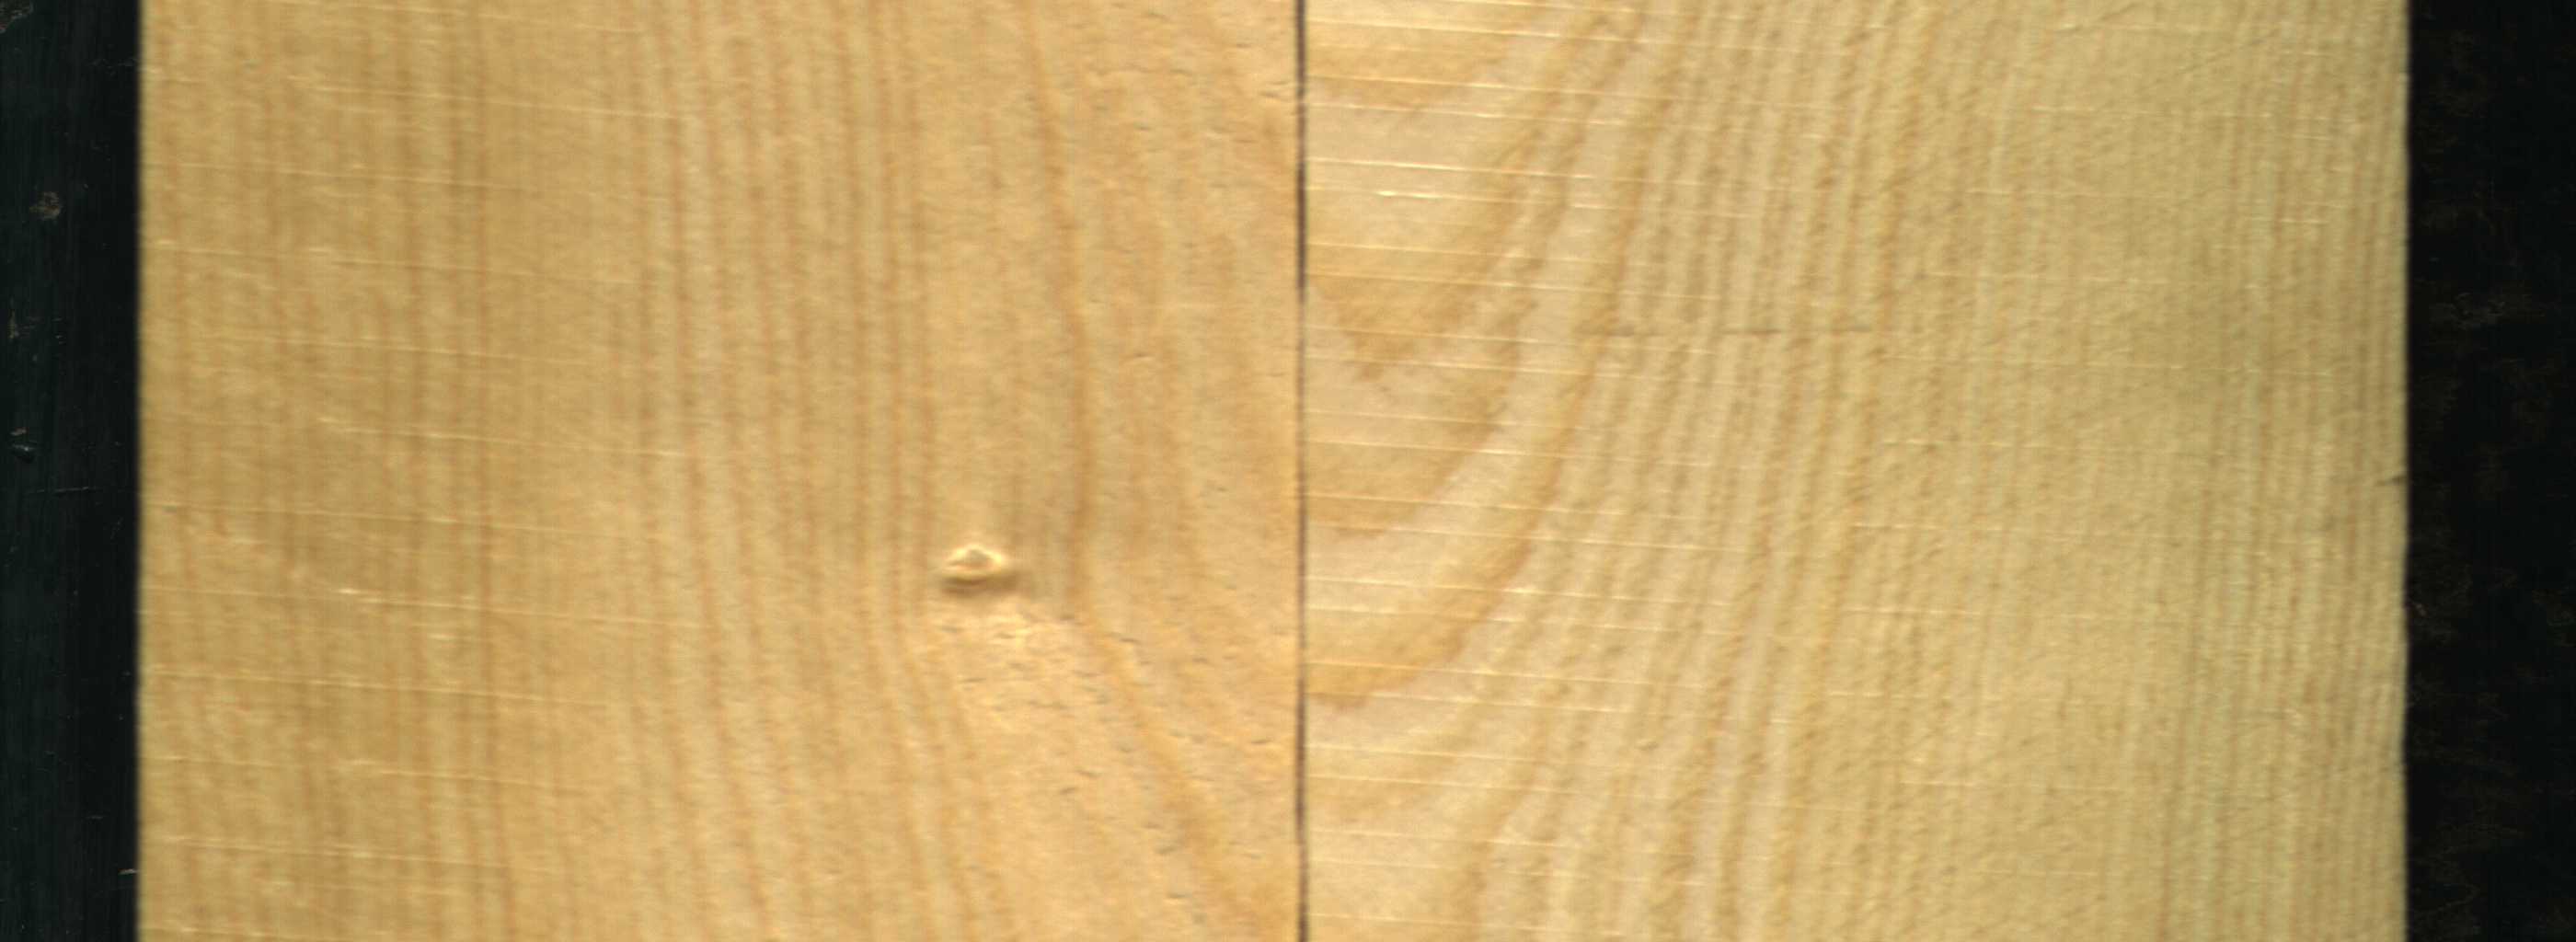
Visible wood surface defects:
Crack